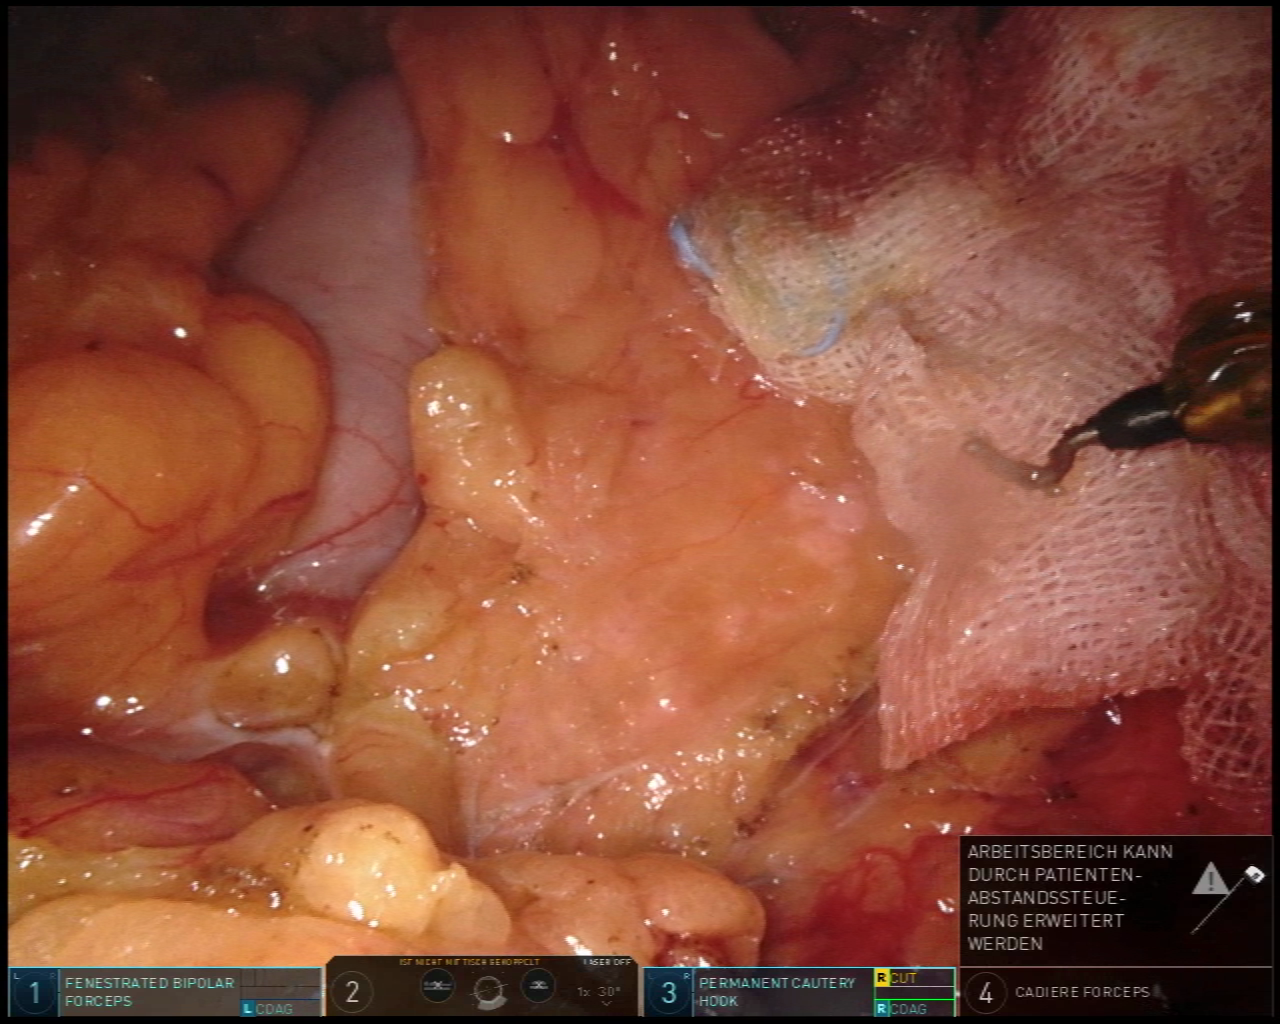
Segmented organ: stomach
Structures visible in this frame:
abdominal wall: no
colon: no
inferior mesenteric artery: no
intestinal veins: no
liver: no
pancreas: yes
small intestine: no
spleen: no
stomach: yes
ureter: no
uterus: no
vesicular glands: no